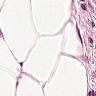
Metastatic tissue present: no